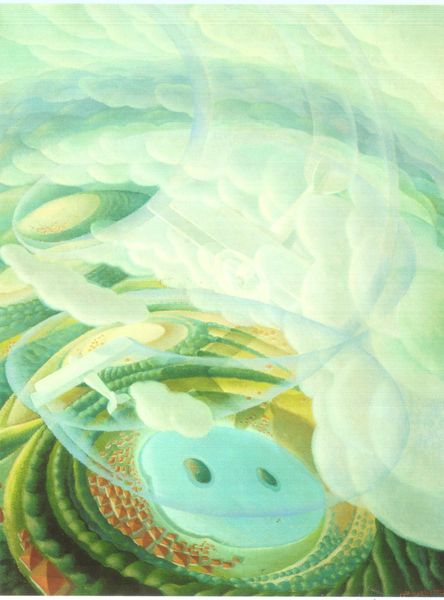
Titel: Acrobazie sulle nuvole
Künstler: Alessandro Bruschetti
Standort: Perugia
Institution: Camera di Commercio
Schlagwörter: baum, blau, gott, himmel, wasser, weiß, wolken, bäume, gelb, grün, landschaft, see, stadt, ufer, bewegung, hell, nase, türkis, rot, schleier, wolke, flächig, steine, feld, felder, horizont, häuser, hügel, natur, wind, insel, knopf, kreis, pferd, rund, engel, hellblau, perspektive, abstrakt, berge, fels, gebirge, modern, dunst, hellgrün, vogelperspektive, luft, sturm, abstraktion, surreal, surrealismus, sog, äcker, aufsicht, schwein, schweben, wirbel, loch, kreise, schlange, nasenloch, löcher, duft, strudel, siedlung, mint, schlieren, gezeichnet, spirale, plakativ, stürzen, inseln, geist, stadion, trubel, flieger, flugzeug, strum, krater, atmosphärisch, kratersee, astrakt, surealismus, taumel, stecker, wirbelsturm, froschauge, plakatiev